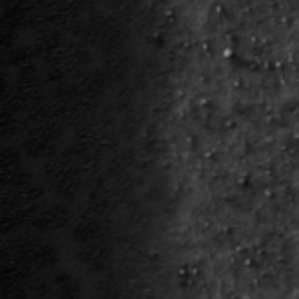
Label: frost